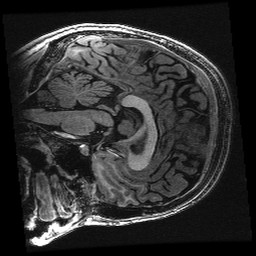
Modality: T1w
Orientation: sagittal
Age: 26
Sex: female
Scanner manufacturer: ge
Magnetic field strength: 3 T
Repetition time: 0.008848 s
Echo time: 0.003544 s